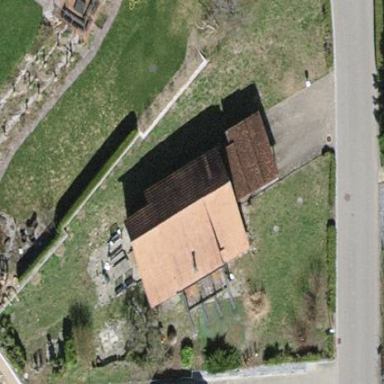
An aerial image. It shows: Detached building.